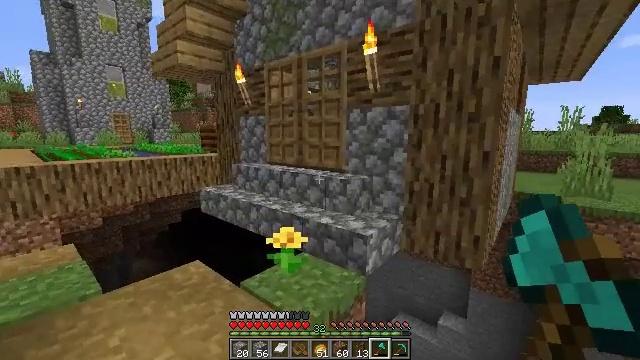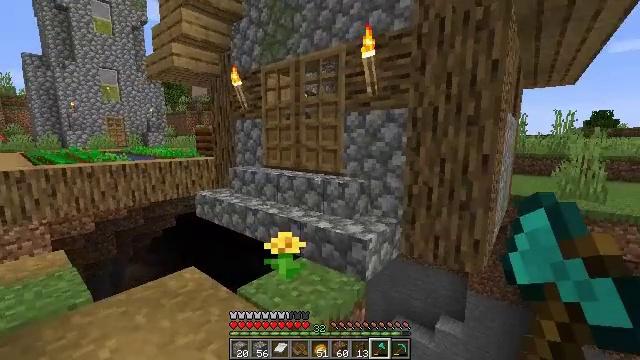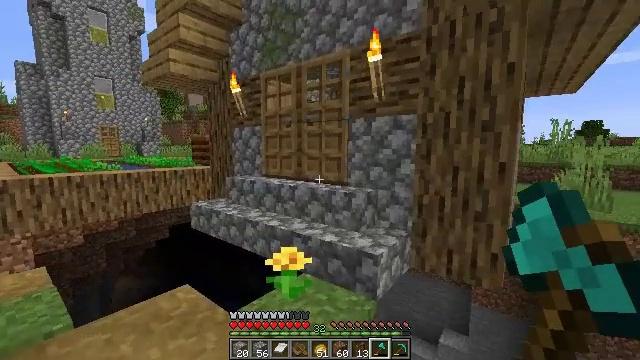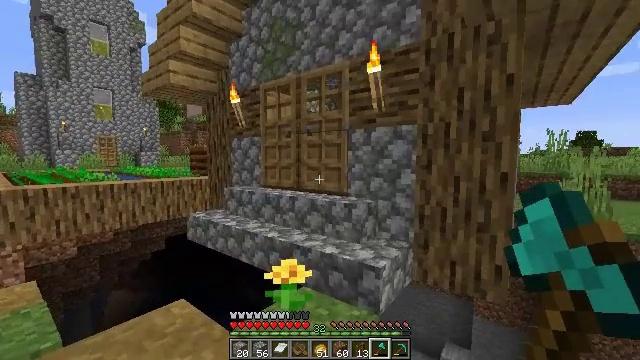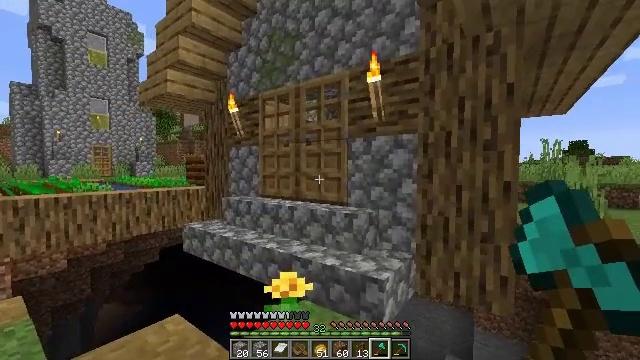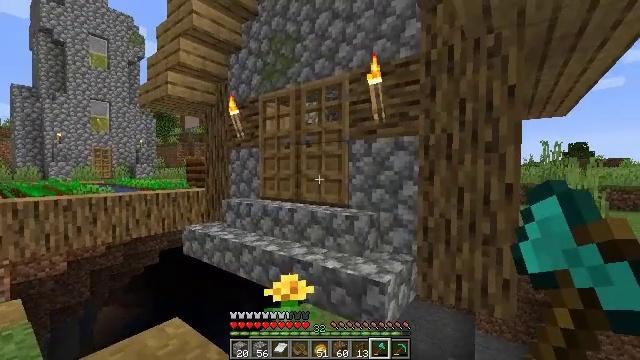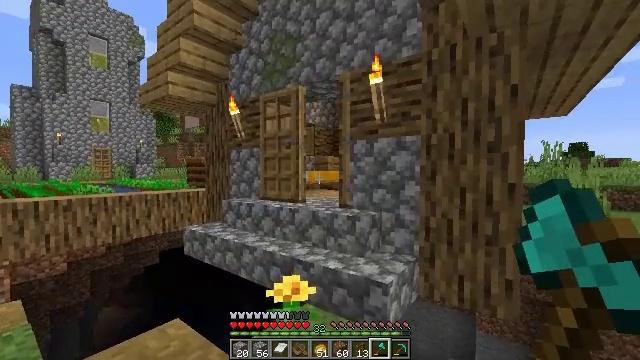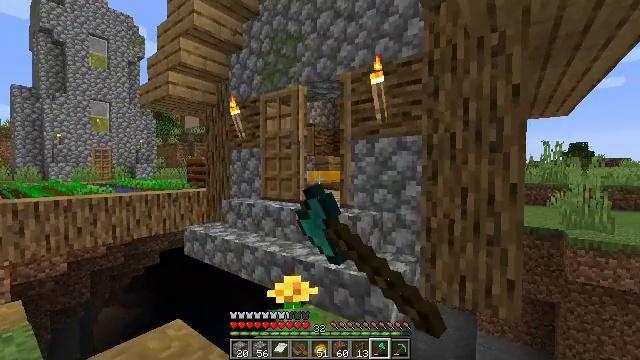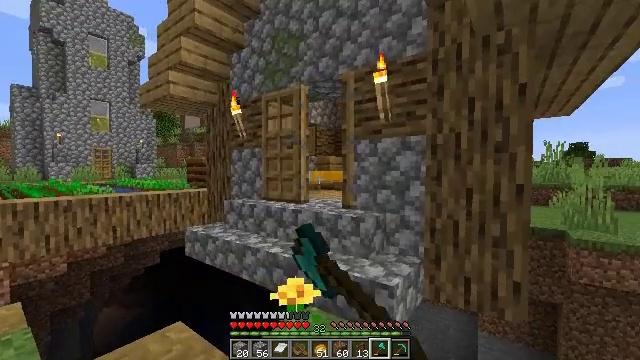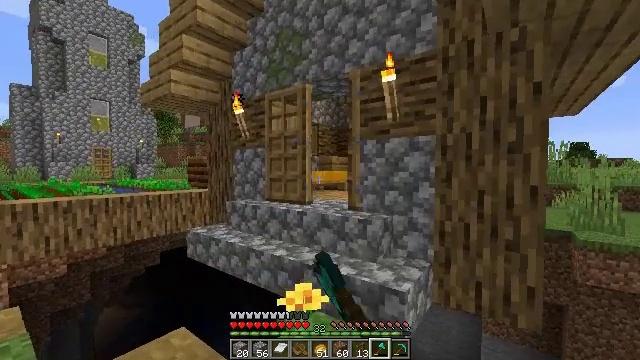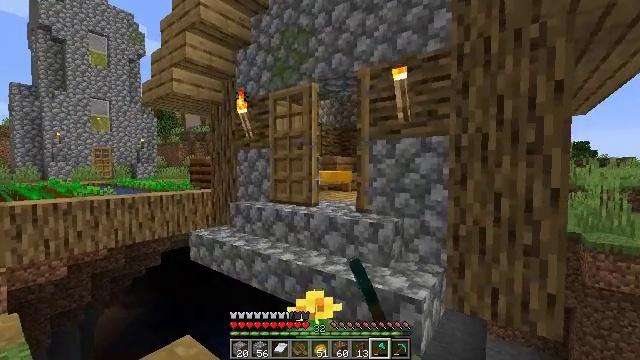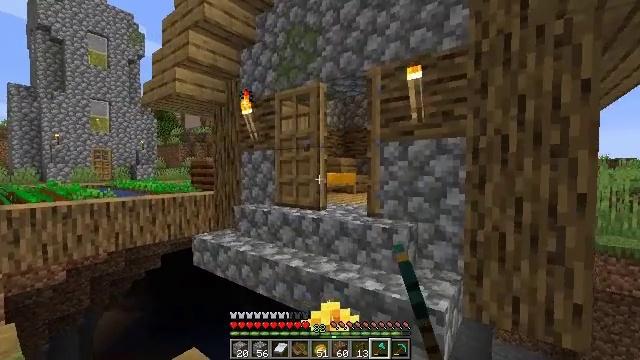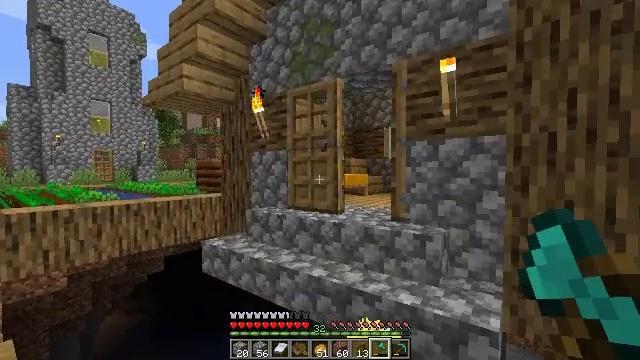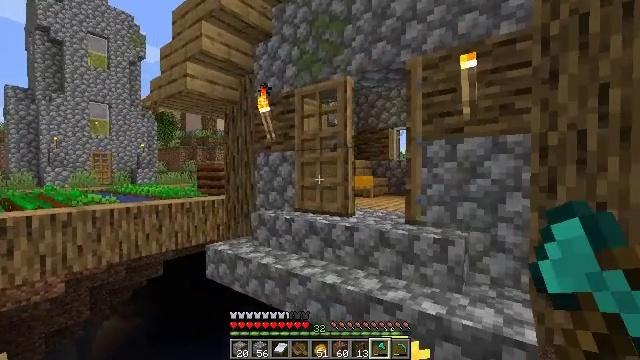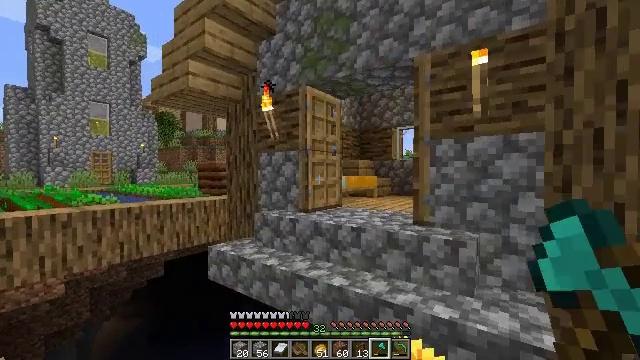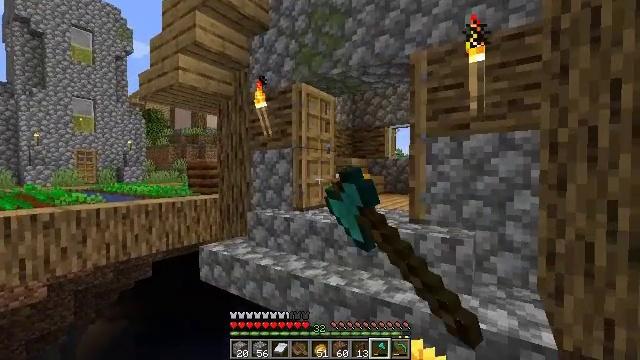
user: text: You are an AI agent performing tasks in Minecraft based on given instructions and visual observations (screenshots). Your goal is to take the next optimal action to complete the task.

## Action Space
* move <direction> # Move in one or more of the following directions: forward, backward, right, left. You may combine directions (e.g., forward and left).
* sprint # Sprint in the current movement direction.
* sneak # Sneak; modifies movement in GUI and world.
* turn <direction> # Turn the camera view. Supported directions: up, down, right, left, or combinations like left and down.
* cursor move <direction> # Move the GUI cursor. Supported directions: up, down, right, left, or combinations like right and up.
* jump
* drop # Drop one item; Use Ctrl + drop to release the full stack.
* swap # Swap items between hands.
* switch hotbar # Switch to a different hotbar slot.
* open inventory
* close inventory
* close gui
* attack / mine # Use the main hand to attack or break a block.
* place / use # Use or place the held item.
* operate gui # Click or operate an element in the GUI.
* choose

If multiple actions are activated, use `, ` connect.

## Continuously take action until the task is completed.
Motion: motion action
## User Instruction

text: Mine beetroots from the garden.
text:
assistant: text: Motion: move forward
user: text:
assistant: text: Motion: turn up
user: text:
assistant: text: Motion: turn up
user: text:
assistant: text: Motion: turn up
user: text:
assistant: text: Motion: no_op
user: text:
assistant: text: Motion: use / place
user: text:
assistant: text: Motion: use / place
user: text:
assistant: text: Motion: move forward and move left, use / place
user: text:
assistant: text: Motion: move forward and move left
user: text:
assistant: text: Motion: move forward and move left
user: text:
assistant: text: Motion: move forward and move left
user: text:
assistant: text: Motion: move forward and move left
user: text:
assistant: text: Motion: move forward and move left
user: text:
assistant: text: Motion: use / place
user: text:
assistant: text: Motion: turn right, use / place
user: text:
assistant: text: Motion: turn right, use / place
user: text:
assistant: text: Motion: turn right
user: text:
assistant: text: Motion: turn right and down
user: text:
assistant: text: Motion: turn right and down
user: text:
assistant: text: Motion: turn right and down
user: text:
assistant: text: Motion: turn right and down
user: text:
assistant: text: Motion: turn right and down
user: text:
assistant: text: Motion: turn right and down
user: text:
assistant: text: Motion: move forward, turn right
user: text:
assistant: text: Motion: move forward, turn right
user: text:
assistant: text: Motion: move forward
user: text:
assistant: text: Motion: move forward
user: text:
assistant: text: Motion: move forward
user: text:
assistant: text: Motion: move forward
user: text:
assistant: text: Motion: move forward